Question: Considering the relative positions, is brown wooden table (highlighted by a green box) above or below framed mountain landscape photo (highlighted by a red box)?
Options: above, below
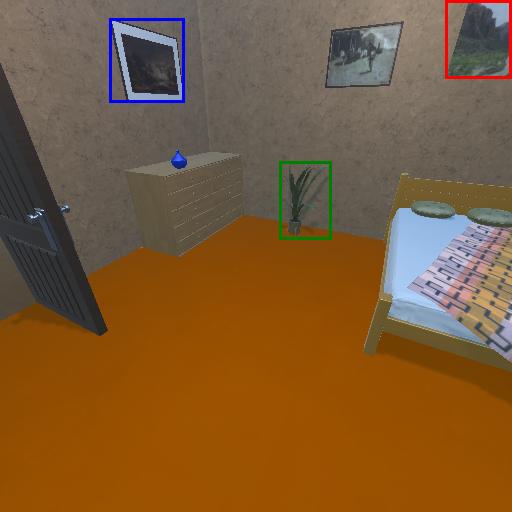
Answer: above